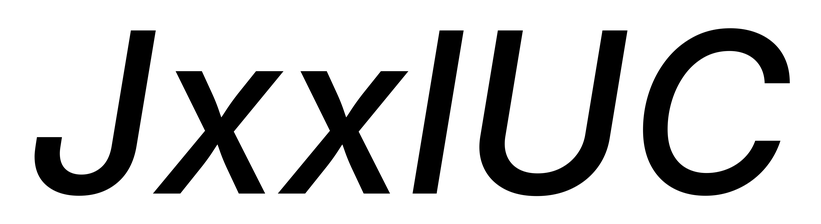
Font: Inter-Italic_Medium_Italic